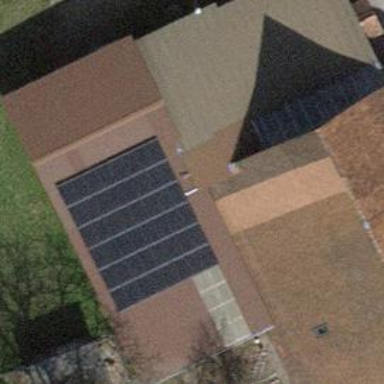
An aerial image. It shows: View of roof of building.